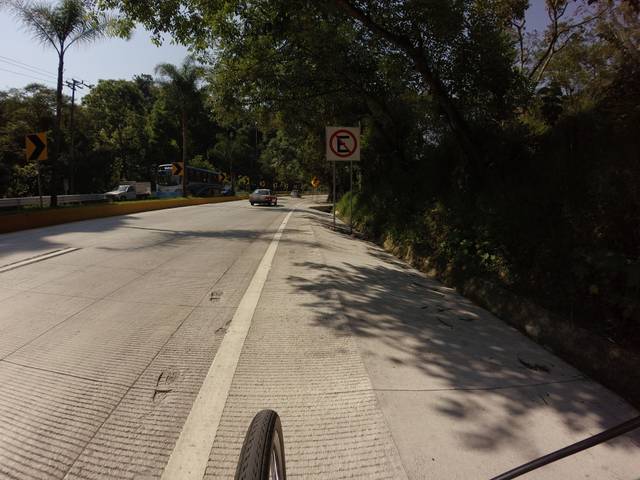
Region: Mexico
Coordinates: 19.499, -96.935